Question: Whenever I click on a marker in the Google Map on android I get 2 icons in the right bottom corner. If you click on them you can navigate to that place in the official Google Maps app.
I was wondering if there is an option to delete them. I don't want them there. I added a screenshot to make my question more clear. (Im using the google maps api v2)

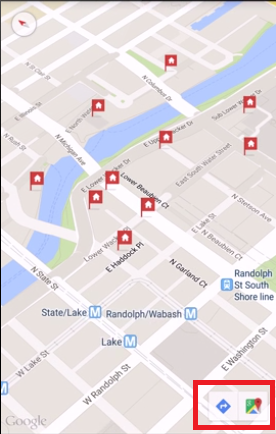
Answer: read here
<URL>
its called a 'Map toolbar'
disable it by doing
'''
UiSettings.setMapToolbarEnabled(false)
'''